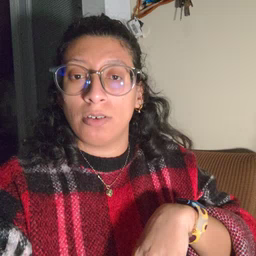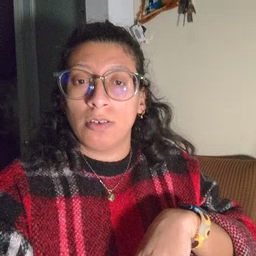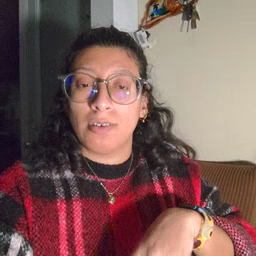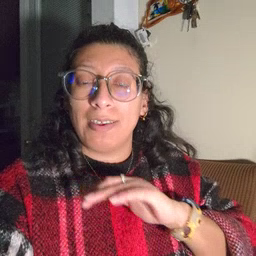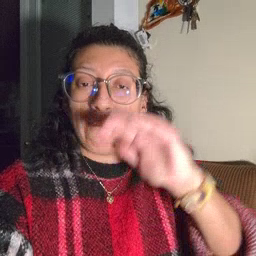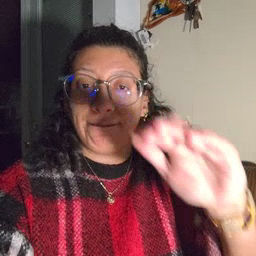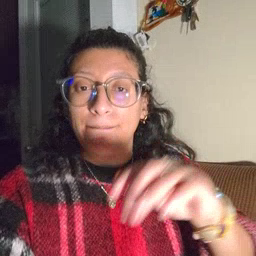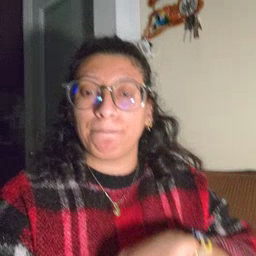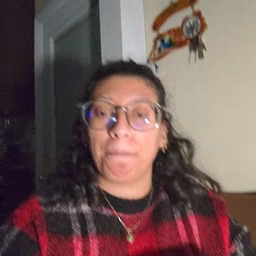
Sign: gift